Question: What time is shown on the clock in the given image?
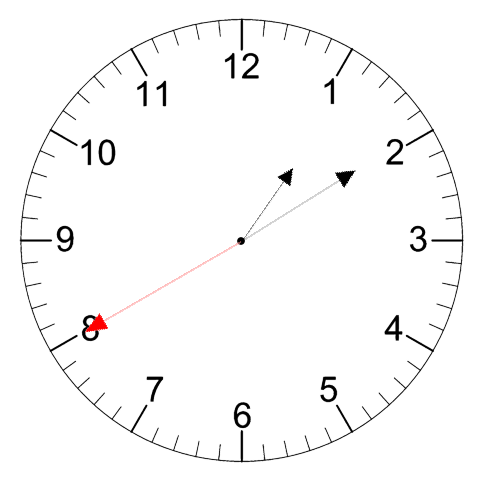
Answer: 01:09:40